Echo time (TE): 2.4 ms
Repetition time (TR): 4.8 ms
Flip angle: 110 degrees
Bandwidth: 725 Hz
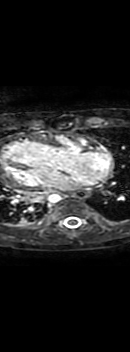
Patient age (years): 0
Disease severity: severe
Diagnoses: ASD|DILV|DLoopTGA|PABanding
Cardiac structures present: LV (left ventricle), RV (right ventricle), LA (left atrium), RA (right atrium), AO (aorta), PA (pulmonary artery), SVC (superior vena cava), IVC (inferior vena cava)